Question: I've had issues with AutoMapper 3 mapping related entities from entity framework to a view model some of the time in MVC 5. I'm using EF 6.1.1 to get the data, and a thin and light repository layer to centralize queries. That issue only seems to occur with mapping properties from entities under a root entity, but the problem is intermittent. I've seen the behavior start working again after rebuilding the solution and the behavior break after rebuilding the solution without changing the code where the issue occurs.
I've tested this in the debugger and SQL profiler, and even when the data isn't showing up on the front end, I can see in the SQL profiler that Entity Framework is loading the related tables.
This code executes in the MVC controller after the data has been queried from the repository layer. The view model will then be passed off to the view for rendering.
'''
Mapper.CreateMap<Event, EventViewModel>()
.ForMember(e => e.EventTitleId, opt => opt.MapFrom(x => x.EventTitleType.EventTitleId));
EventViewModel model = Mapper.Map<Event, EventViewModel>(eventItem);
//Fix Up I had to implement to ensure the data gets into the property
model.EventTitleId = eventItem.EventTitleType.EventTitleId;
'''
Same basic execution path under a different controller action, same problem.
'''
Mapper.CreateMap<Event, EventViewModel>()
.ForMember(l => l.EventTitle, opt => opt.MapFrom(x => x.EventTitleType.EventTitle.Title))
.ForMember(l => l.EventType, opt => opt.MapFrom(x => x.EventTitleType.LkEventType.Title))
.ForMember(l => l.LocationName, opt => opt.MapFrom(x => x.LkLocation.LocationName));
IEnumerable<EventViewModel> eventList = Mapper.Map<IEnumerable<Event>, IEnumerable<EventViewModel>>(events);
'''
Again, sometimes the three properties get data, and sometimes they don't.
This is what the Data Model looks like.

The repository layers wraps up the entity framework calls, but it does not abstract away the entity framework entities and the issues and benefits it has. All repositories in the project inherit IRepository, and I'm using this layer to centralize query and business logic.
'''
using System.Collections.Generic;
namespace Tools.Repository
{
/// <summary>
/// Generic Repository Interface
/// </summary>
/// <typeparam name="TClass">Class that the Repository is implemented for.</typeparam>
public interface IRepository<TClass>
where TClass : class
{
void SaveChanges();
TClass Find(params object[] keyValues);
IEnumerable<TClass> GetAll();
TClass Add(TClass itemToAdd);
TClass Update(TClass itemToUpdate);
TClass Remove(TClass itemToDelete);
}
}
'''
I don't believe this is an Entity Framework lazy loading issue, and after forcing EF to eager load the data, the problem persists. The entities have the values in the debugger before mapping, but only sometimes will the value get mapped to the view model. The most frustrating thing is that the issue does not seem to be caused by any changes I've made to the view model.
What can cause such inconsistent behavior? I've had this problem with both AutoMapper 3.2.1 and 3.1.1.
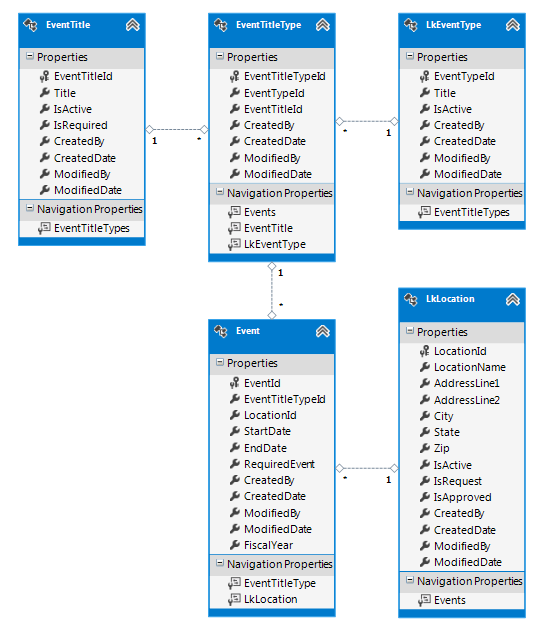
Answer: The problem is that you create (configure) the mappings right before you use them. Now it's a matter of coincidence which mapping is created first and, thus, will prevail.
The <URL> says:
> If you're using the static Mapper method, configuration should only happen once per AppDomain. That means the best place to put the configuration code is in application startup, such as the Global.asax file for ASP.NET applications.
This means you have only one mapping between 'Event' and 'EventViewModel', which probably should be a combination of the two you have now.
By the way, you can execute occasional mappings by <URL>.